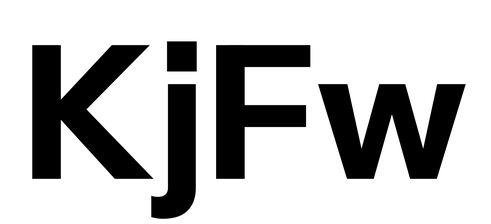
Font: InstrumentSans_Bold